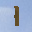
Label: 1